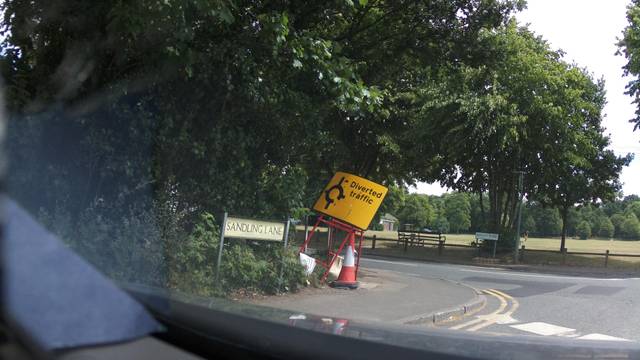
Region: United Kingdom
Coordinates: 51.289, 0.5361